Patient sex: M
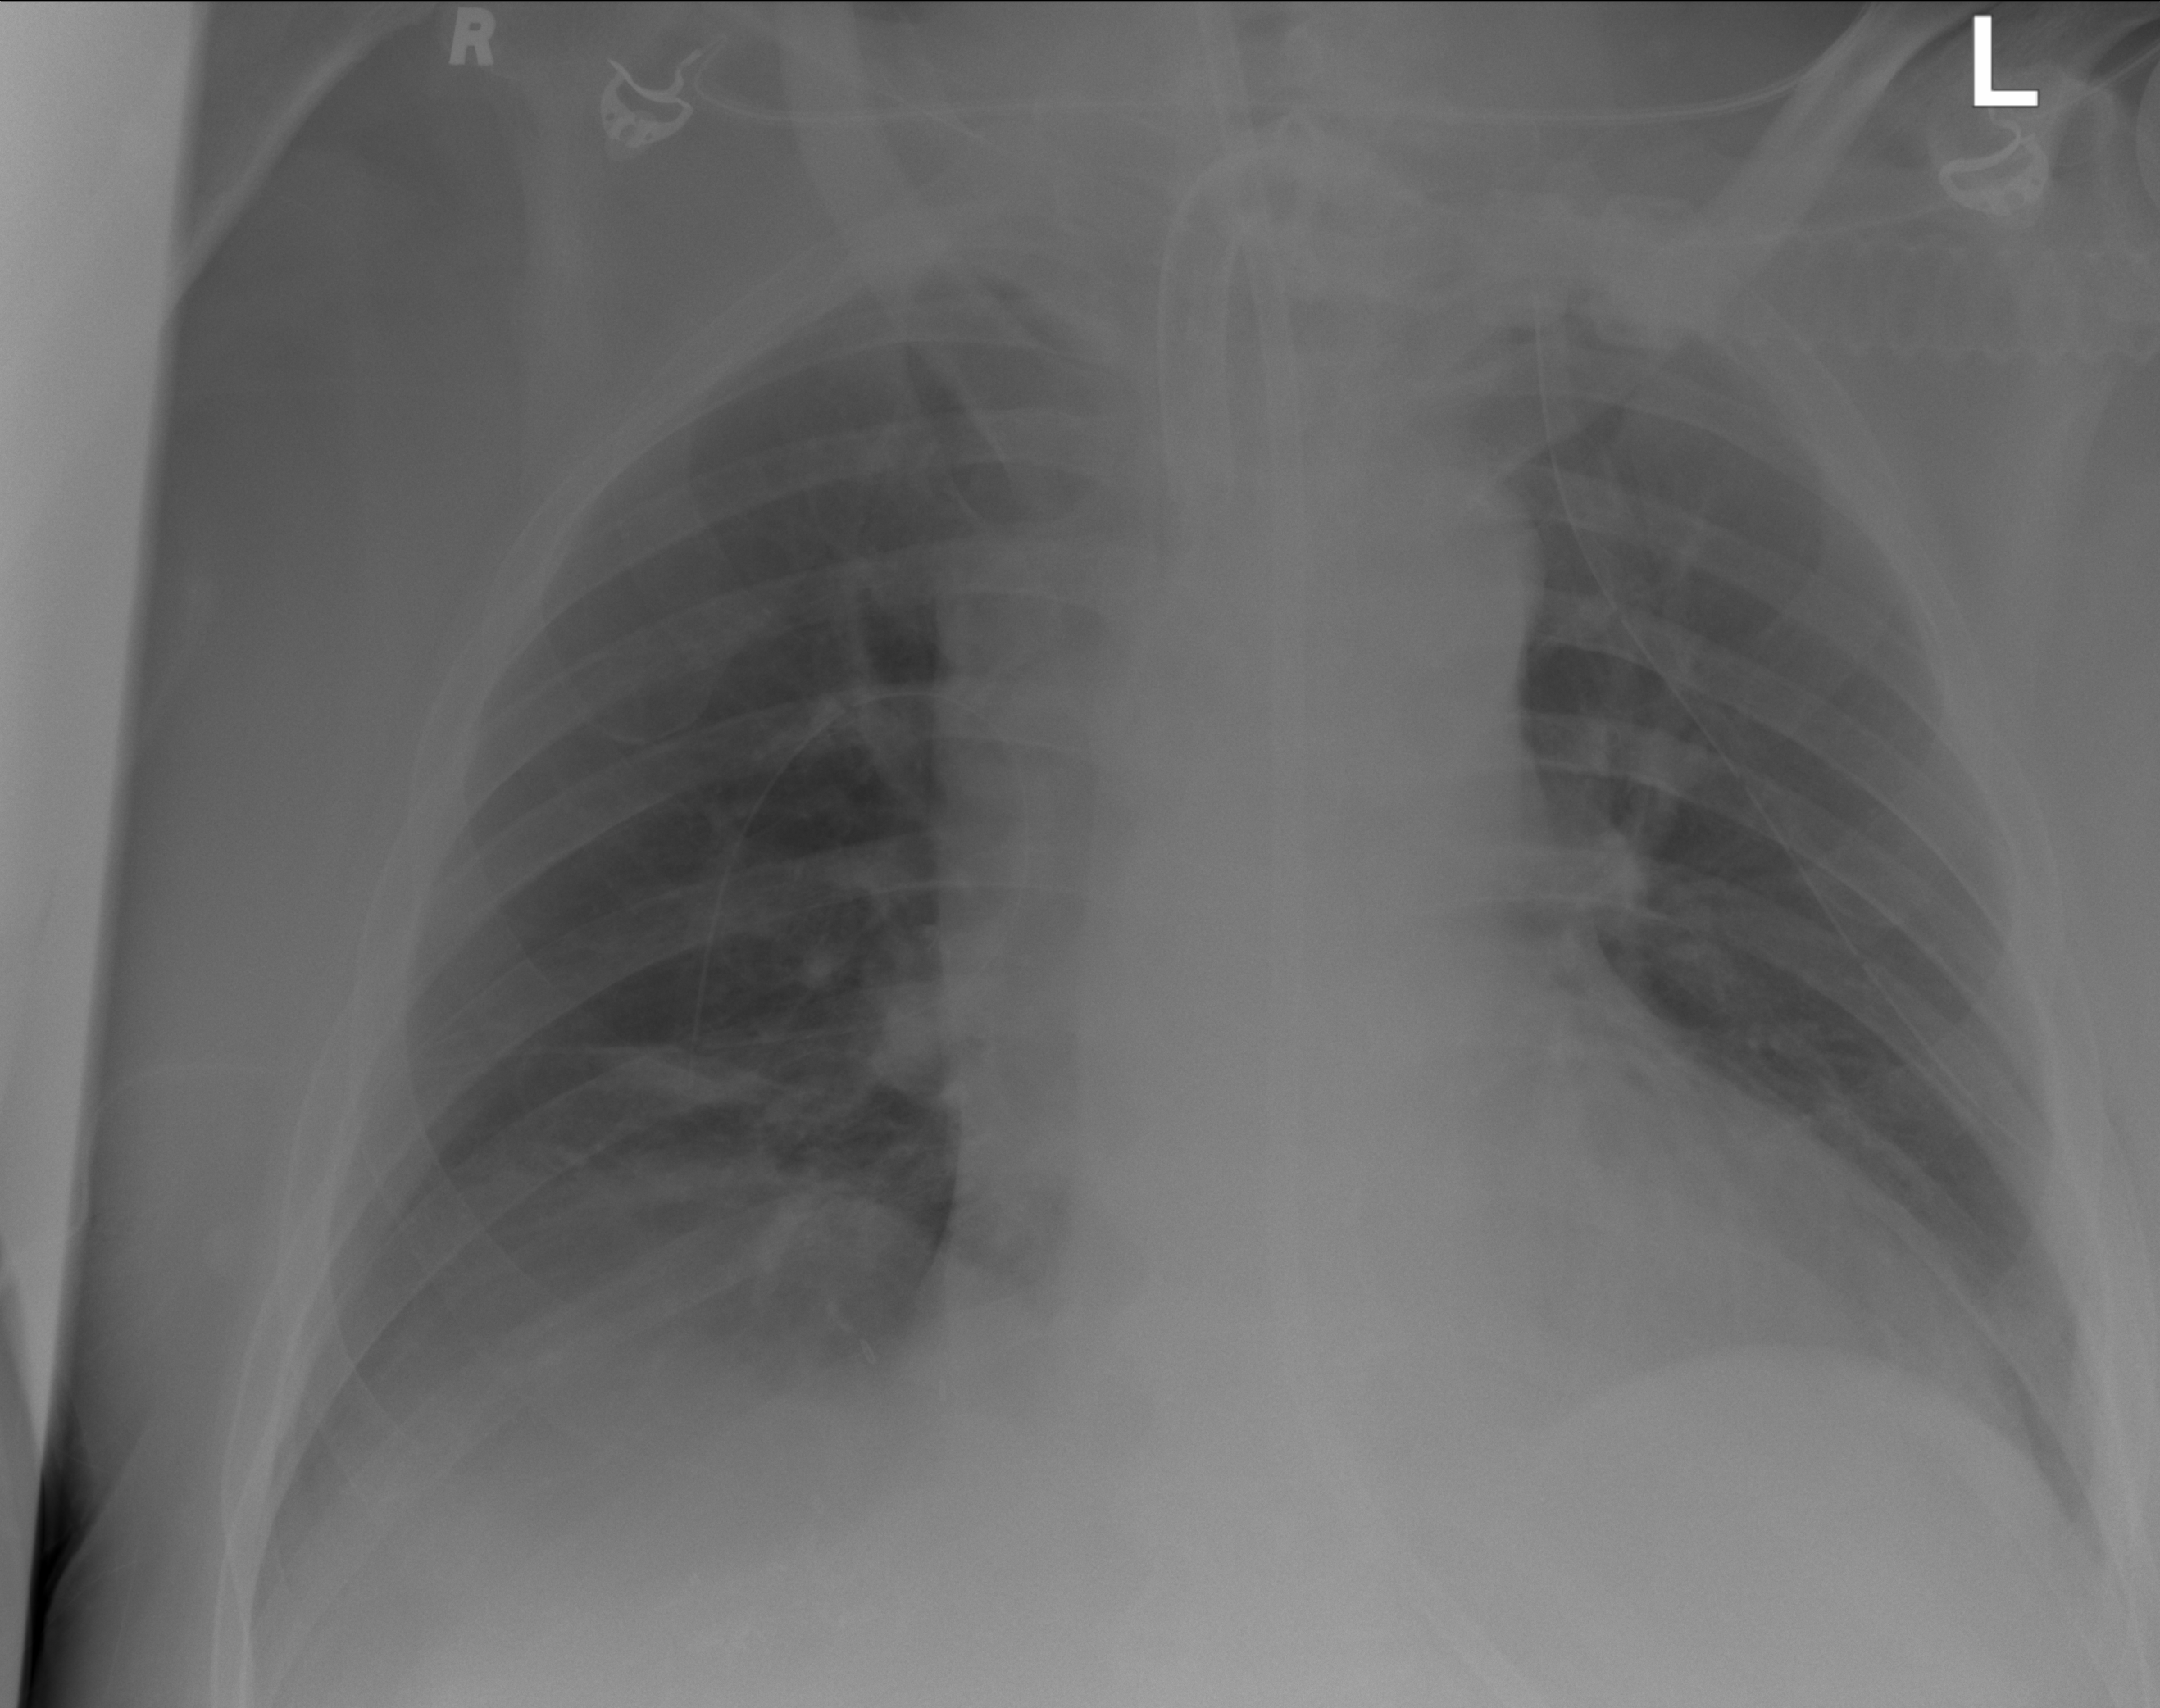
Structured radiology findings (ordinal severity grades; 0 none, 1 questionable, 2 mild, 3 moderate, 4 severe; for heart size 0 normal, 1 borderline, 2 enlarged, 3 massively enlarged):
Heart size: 2
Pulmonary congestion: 0
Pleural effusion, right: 2
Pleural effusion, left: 0
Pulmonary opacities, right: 0
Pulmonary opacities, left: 0
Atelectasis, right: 2
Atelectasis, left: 0